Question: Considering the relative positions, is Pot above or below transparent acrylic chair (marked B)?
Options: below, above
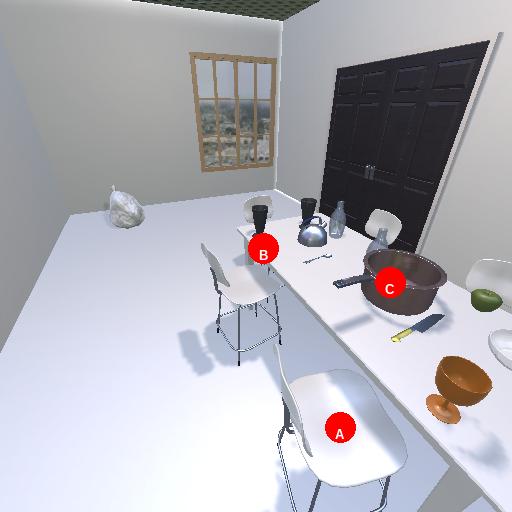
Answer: below